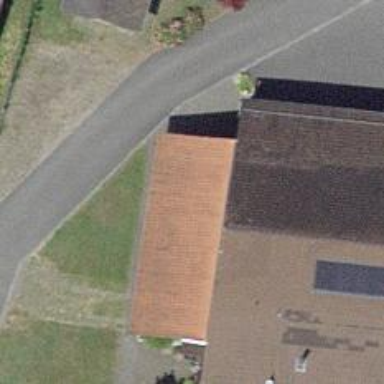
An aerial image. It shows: Building with tiled roof.